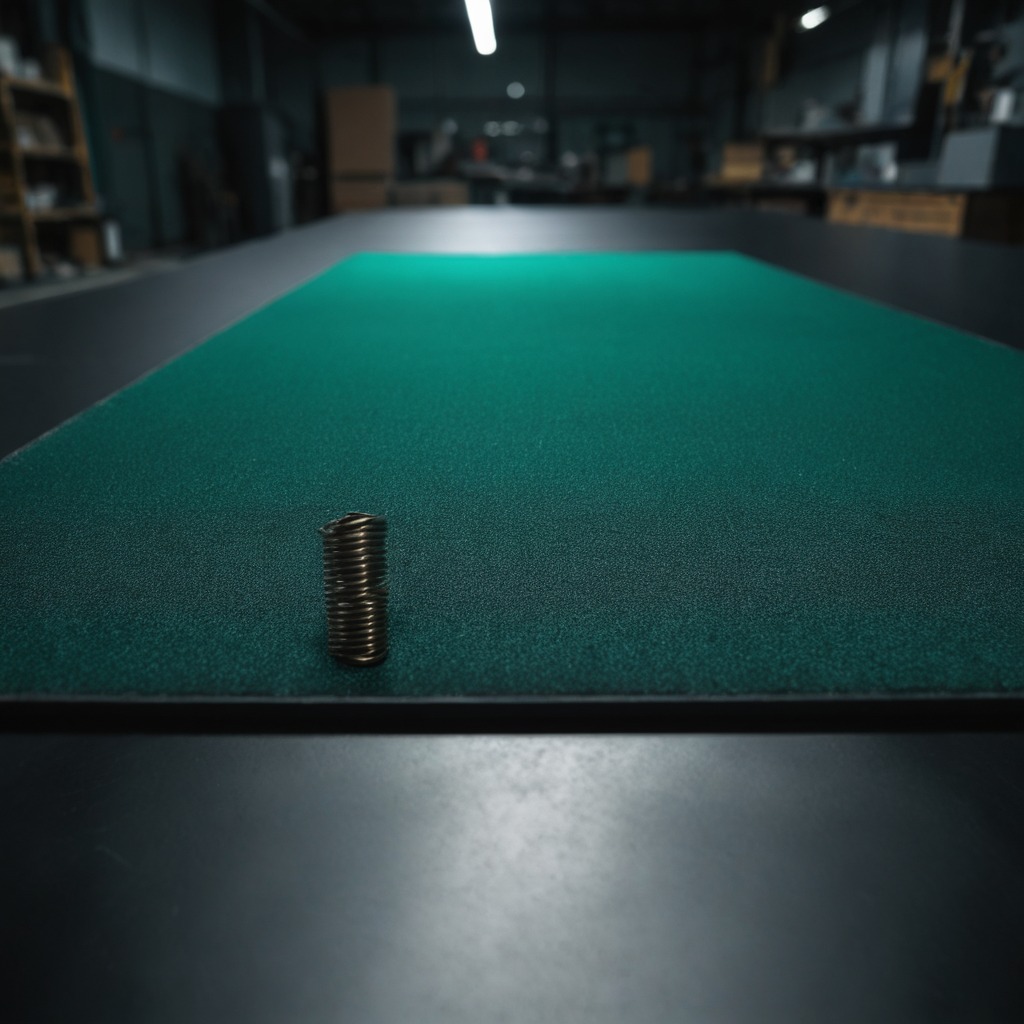
A coiled metal spring is lying on the tabletop.